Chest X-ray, AP view. Patient: 36 years old, sex F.
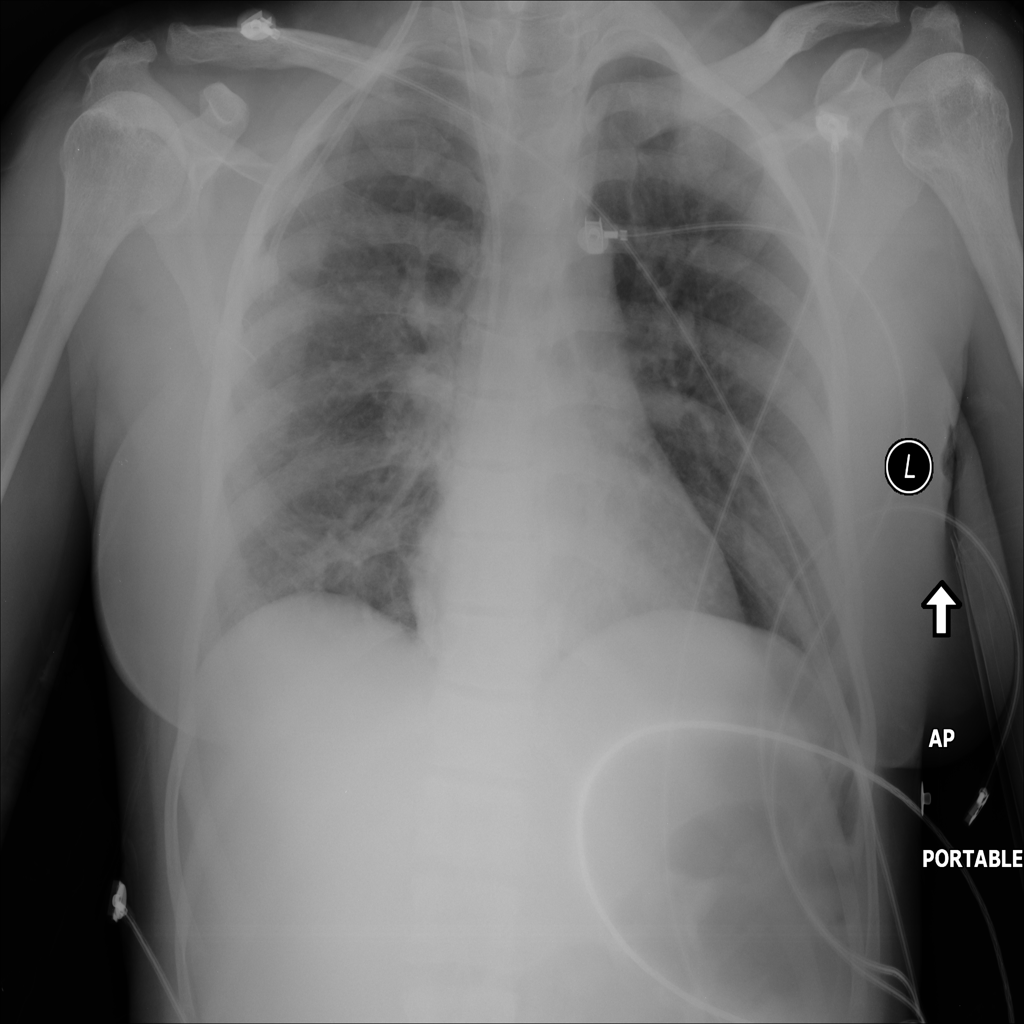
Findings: No Finding